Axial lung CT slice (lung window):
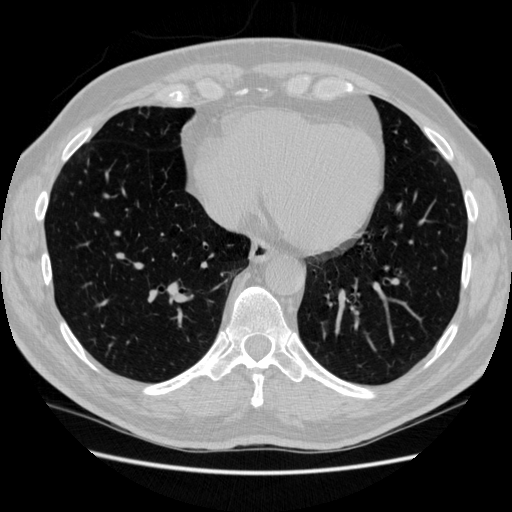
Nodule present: no